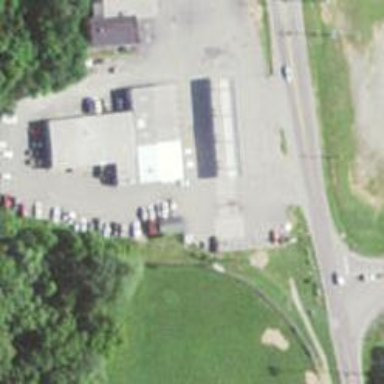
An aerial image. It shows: Convenience shop.